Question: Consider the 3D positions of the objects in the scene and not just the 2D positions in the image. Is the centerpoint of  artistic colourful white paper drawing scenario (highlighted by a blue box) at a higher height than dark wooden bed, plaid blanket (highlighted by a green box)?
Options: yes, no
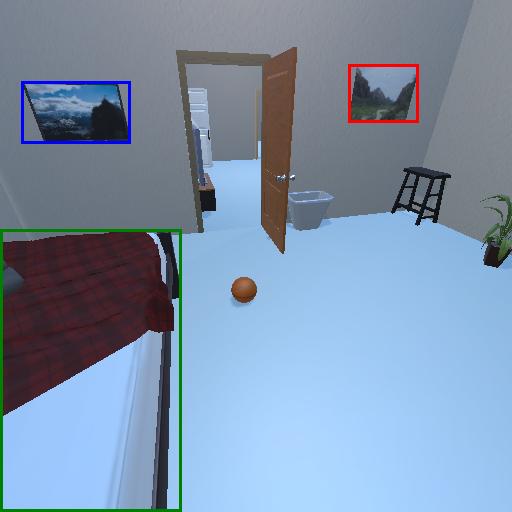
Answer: yes